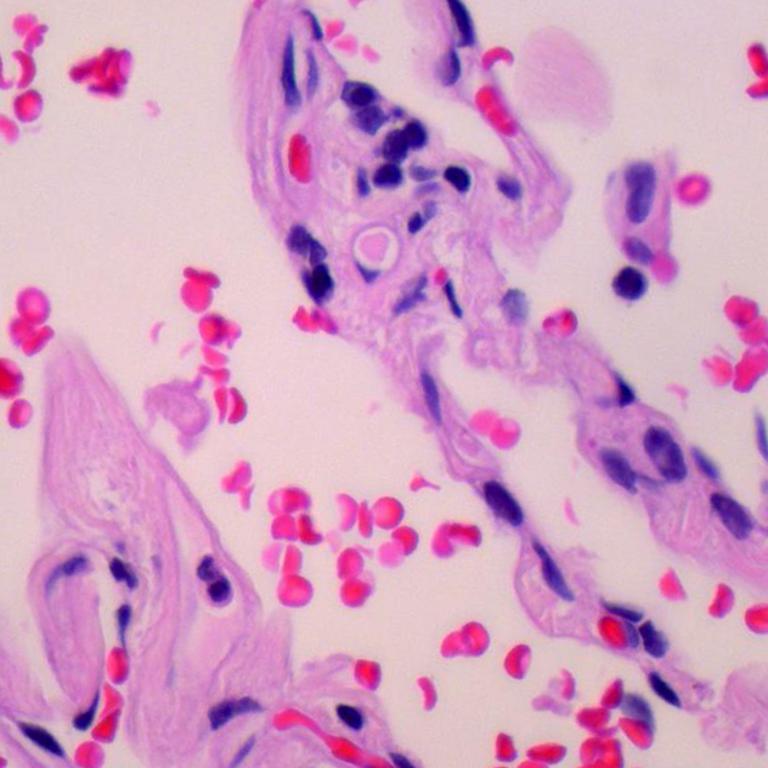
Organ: lung
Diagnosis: benign